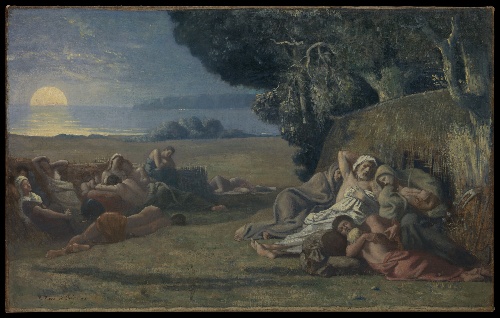
Title: Sleep
Artist: Pierre Puvis de Chavannes
Artist bio: French, Lyons 1824–1898 Paris
Date: ca. 1867–70
Object type: Painting
Classification: Paintings
Medium: Oil on canvas
Dimensions: 26 1/8 x 41 3/4 in. (66.4 x 106 cm)
Department: European Paintings
Credit line: Theodore M. Davis Collection, Bequest of Theodore M. Davis, 1915
Accession year: 1930
Repository: Metropolitan Museum of Art, New York, NY
Tags: Men|Women|Sleeping